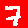
Digit: 7